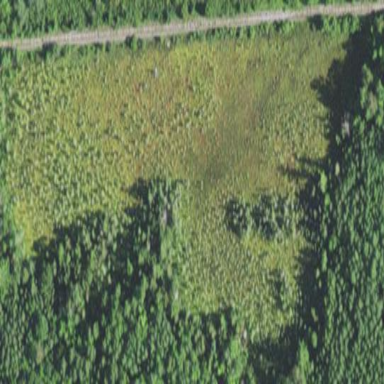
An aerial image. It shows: Bog wetland area.